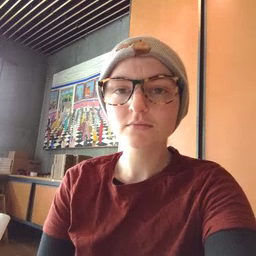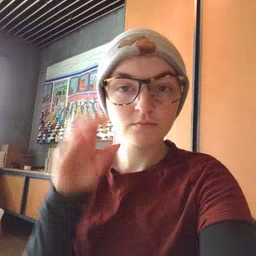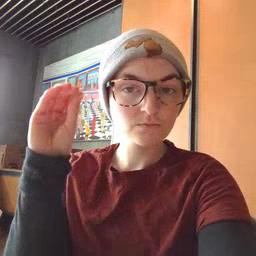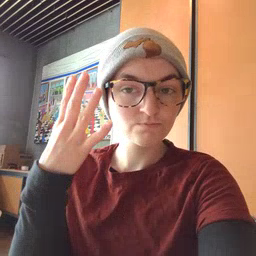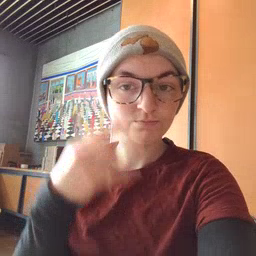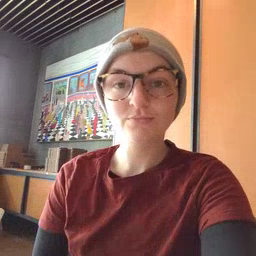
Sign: sun